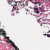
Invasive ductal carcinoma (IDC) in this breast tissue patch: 0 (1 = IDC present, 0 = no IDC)